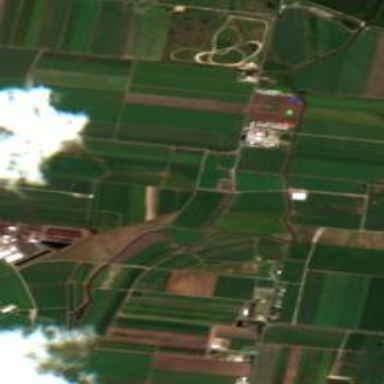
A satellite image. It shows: Farmland producing sugar cane.